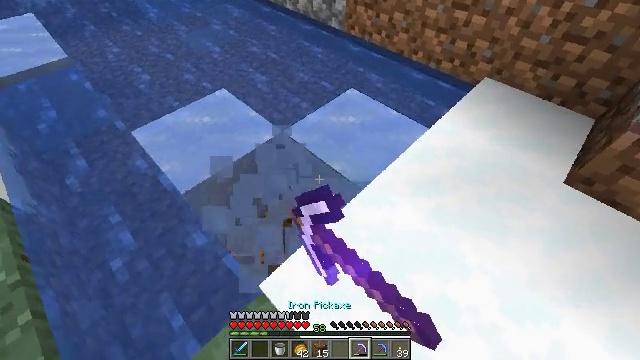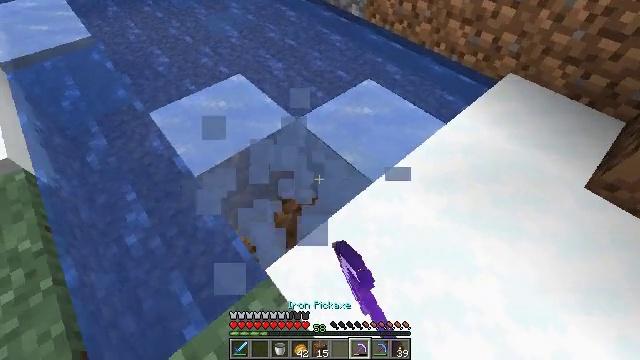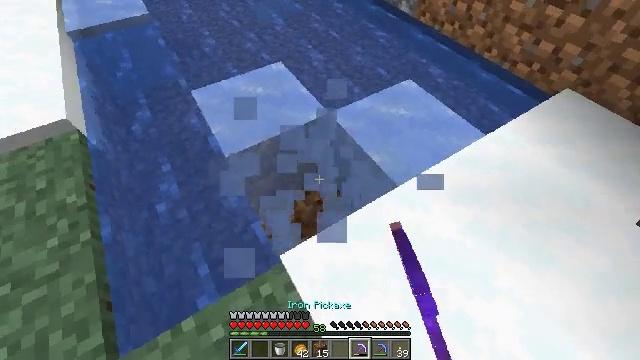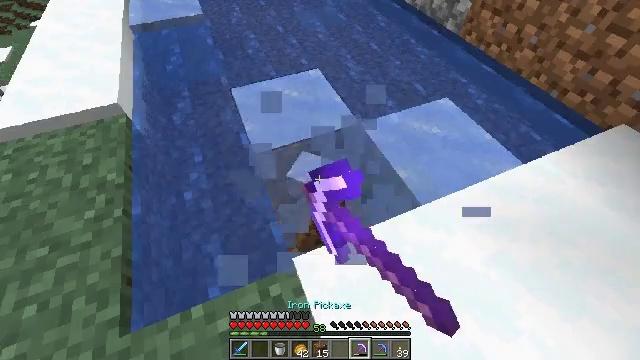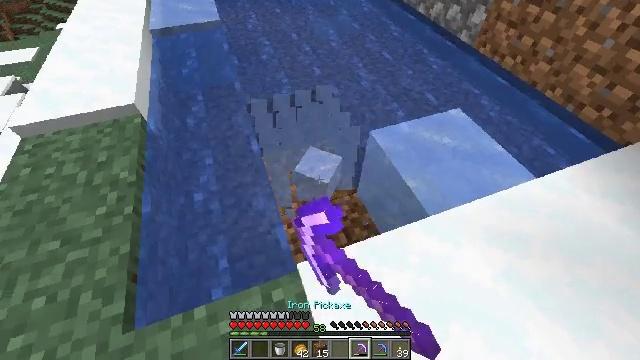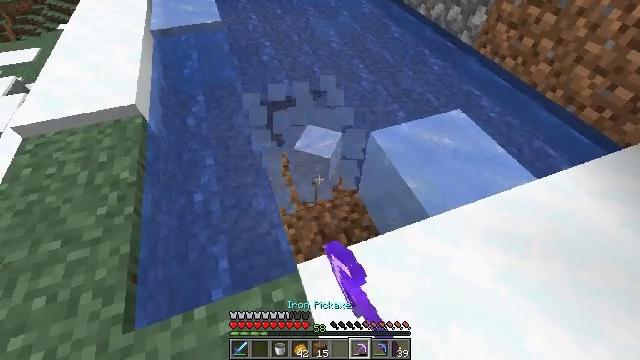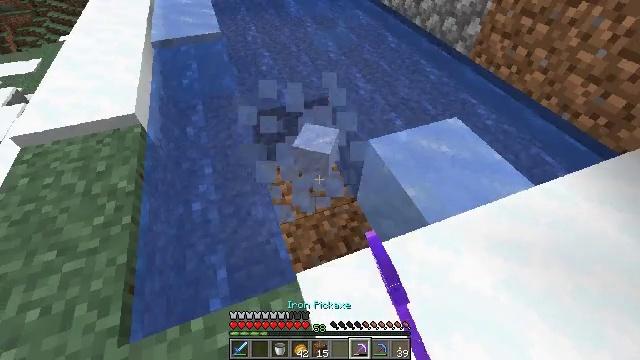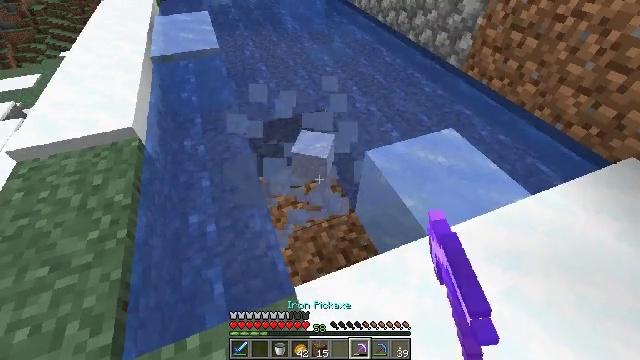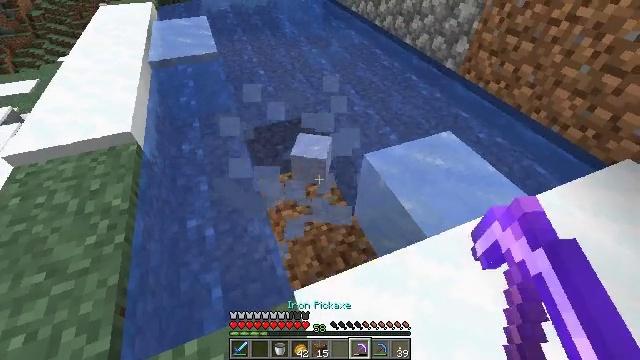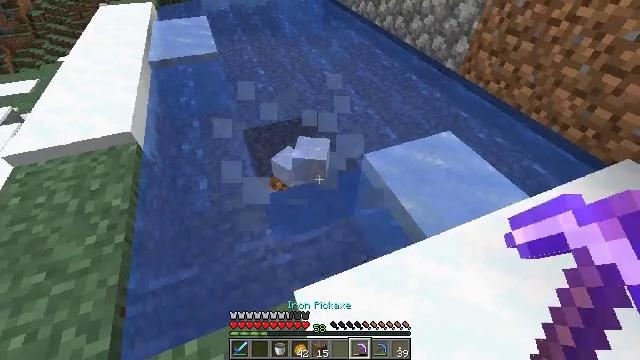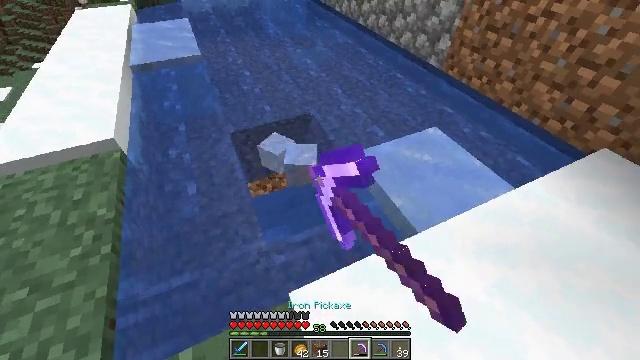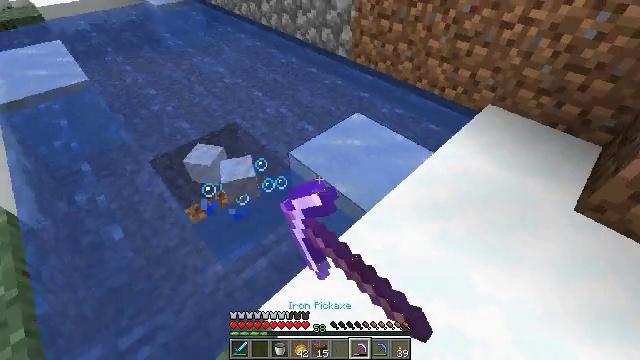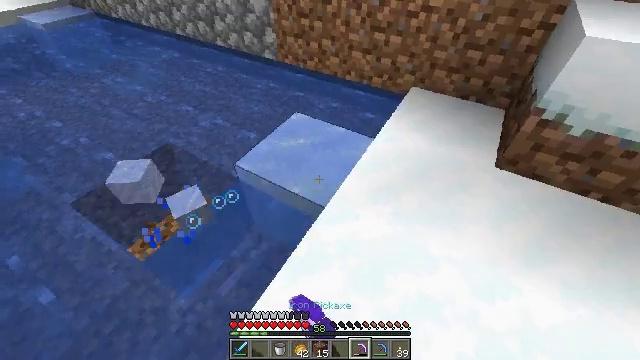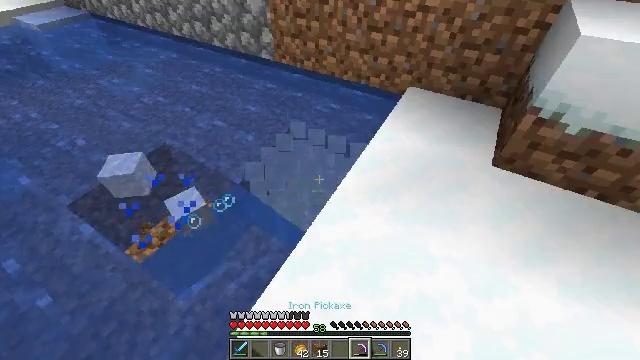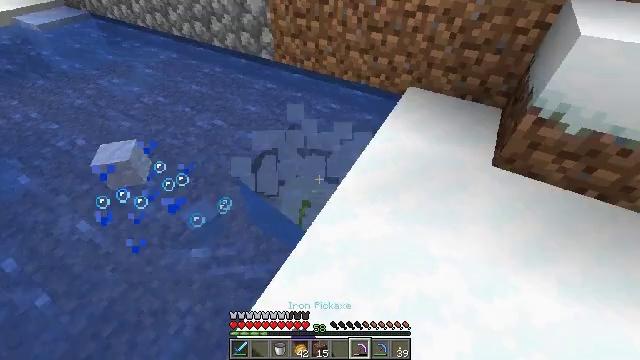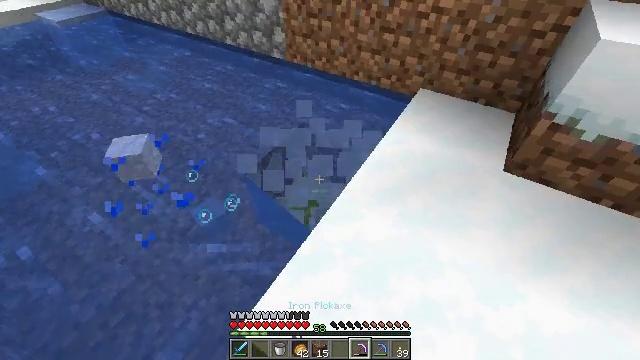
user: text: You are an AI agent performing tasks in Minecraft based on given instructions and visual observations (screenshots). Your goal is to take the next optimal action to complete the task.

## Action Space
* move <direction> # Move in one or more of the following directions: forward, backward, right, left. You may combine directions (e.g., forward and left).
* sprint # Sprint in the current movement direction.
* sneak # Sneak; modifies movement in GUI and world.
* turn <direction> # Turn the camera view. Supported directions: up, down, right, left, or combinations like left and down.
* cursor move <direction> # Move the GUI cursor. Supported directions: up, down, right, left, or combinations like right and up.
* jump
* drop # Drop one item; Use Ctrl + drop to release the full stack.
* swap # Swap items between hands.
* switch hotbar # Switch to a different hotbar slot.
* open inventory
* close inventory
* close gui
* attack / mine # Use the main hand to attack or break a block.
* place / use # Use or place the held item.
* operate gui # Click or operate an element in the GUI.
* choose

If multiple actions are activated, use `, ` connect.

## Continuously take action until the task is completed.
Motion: motion action
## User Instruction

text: Harvest the ice from frozen areas.
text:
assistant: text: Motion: turn left and down, attack / mine
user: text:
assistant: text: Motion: turn left and down, attack / mine
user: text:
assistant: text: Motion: turn left and up, attack / mine
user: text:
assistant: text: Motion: turn left and up, attack / mine
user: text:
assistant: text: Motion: no_op
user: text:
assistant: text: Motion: turn up
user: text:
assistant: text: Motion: turn up
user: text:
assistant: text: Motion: no_op
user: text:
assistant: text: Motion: attack / mine
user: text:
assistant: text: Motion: turn right, attack / mine
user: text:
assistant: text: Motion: turn right
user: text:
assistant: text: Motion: turn right
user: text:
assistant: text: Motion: attack / mine
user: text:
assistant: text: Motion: attack / mine
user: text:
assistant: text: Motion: turn left, attack / mine
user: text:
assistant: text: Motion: turn left
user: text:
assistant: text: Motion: move forward, turn left
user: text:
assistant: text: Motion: move forward, turn left and down
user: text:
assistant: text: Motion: move forward, turn left
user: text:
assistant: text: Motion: move forward, turn left
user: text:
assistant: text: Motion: move forward, turn left
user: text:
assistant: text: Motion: move forward, turn left
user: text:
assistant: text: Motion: move forward, turn left
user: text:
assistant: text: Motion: move forward, turn left and up
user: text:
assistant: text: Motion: move forward, turn up
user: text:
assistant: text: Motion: move forward, turn right and up
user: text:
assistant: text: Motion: move forward, turn right and up
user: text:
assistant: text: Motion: move forward, turn right and up
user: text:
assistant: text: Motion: move forward, turn up
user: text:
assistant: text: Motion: move forward, turn up